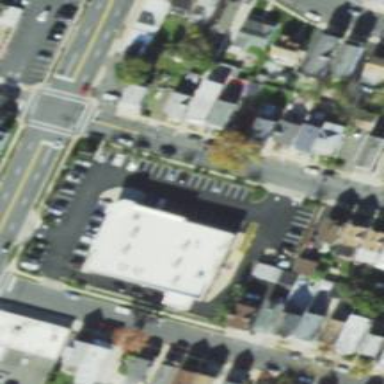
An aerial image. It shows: Pharmacy providing healthcare services.